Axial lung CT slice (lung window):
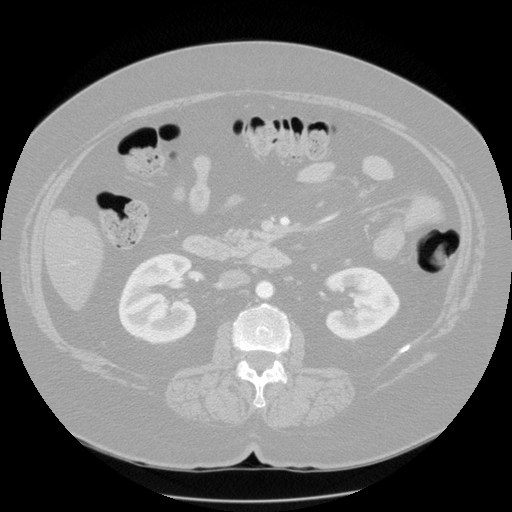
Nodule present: no